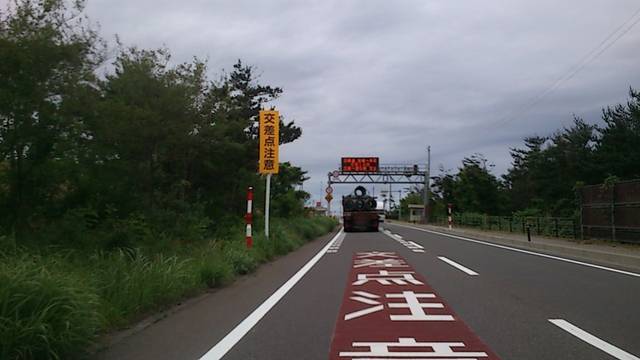
Region: Japan
Coordinates: 39.567, 140.058